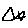
Label: triangle